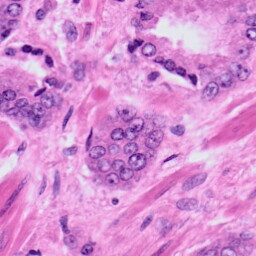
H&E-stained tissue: Prostate